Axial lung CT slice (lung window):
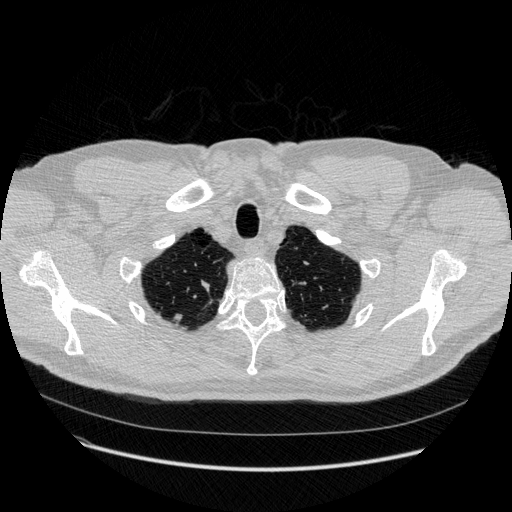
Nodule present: no